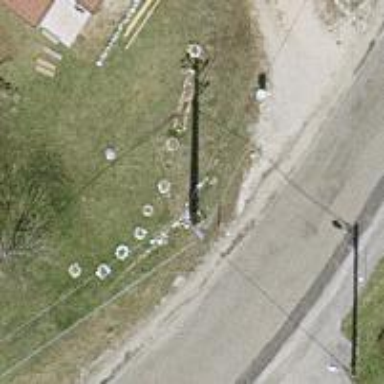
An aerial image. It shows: Concrete power pole.